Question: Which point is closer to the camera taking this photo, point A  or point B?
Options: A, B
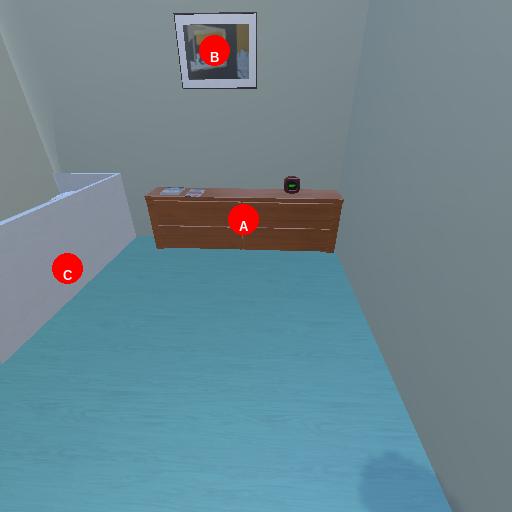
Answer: A